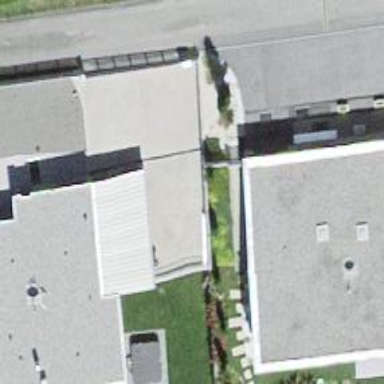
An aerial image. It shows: View of roof of building.